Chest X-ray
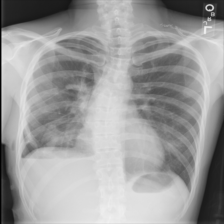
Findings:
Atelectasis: negative
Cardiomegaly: negative
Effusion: negative
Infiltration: negative
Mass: negative
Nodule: negative
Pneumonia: negative
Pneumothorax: negative
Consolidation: negative
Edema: negative
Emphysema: negative
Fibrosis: negative
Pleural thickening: negative
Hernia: negative